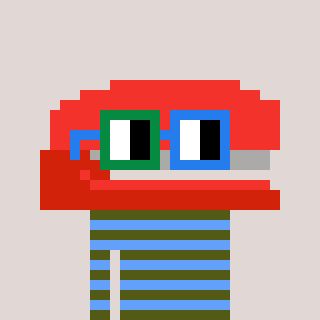
a pixel art character with square green and blue glasses, a stapler-shaped head and a blue-colored body on a warm background